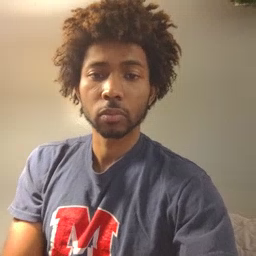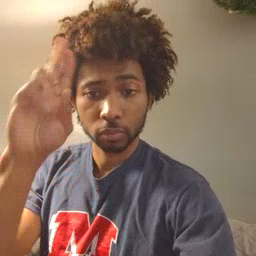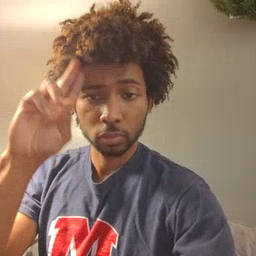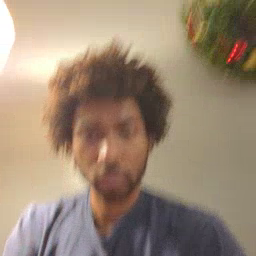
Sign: uncle